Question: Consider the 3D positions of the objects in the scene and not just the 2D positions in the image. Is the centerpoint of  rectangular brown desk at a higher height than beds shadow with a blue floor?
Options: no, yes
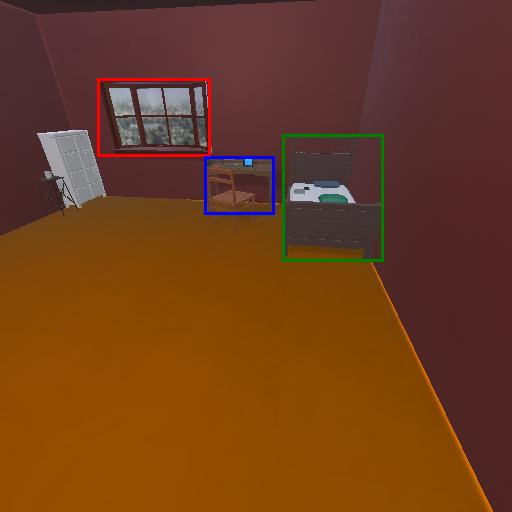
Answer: no